Question: Let's say in an example like this, I would like the Grid to fill the entire Button with Red.
'''
<Button Margin="2">
<Grid x:Name="adGrid" Background="Red">
<StackPanel>
<StackPanel Orientation="Horizontal">
<TextBlock Text="{Binding ActualWidth, ElementName=adGrid}"></TextBlock>
<TextBlock Text="x"></TextBlock>
<TextBlock Text="{Binding ActualHeight, ElementName=adGrid}"></TextBlock>
</StackPanel>
</StackPanel>
</Grid>
</Button>
'''
I just end up with this:

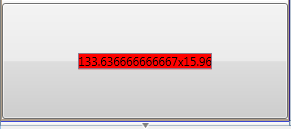
Answer: The problem here is that 'Grid' is not covering the entire 'Button'. If you want the entire 'Button' to be 'red' either set the 'background' color of 'button' to red or stretch the 'grid' to cover rest of the 'button'
Either do
'''
<Button Margin="2" HorizontalContentAlignment="Stretch" VerticalContentAlignment="Stretch">
'''
or
'''
<Button Margin="2" Background="Red">
...
</Button>
'''